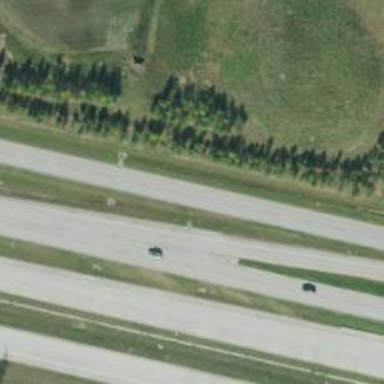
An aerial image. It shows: Secondary link road.